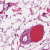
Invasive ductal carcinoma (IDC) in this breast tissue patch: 0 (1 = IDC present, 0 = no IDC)